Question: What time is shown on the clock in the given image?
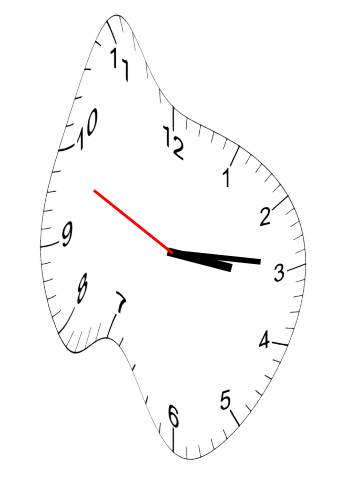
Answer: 03:14:49